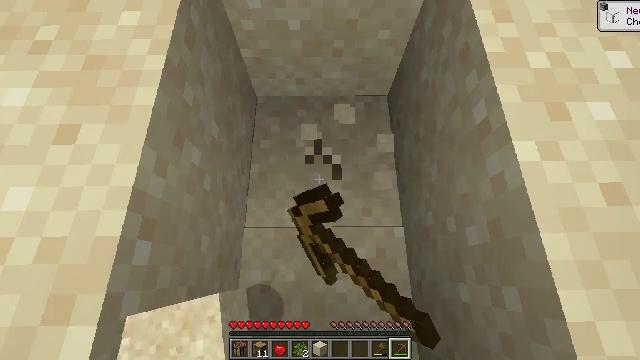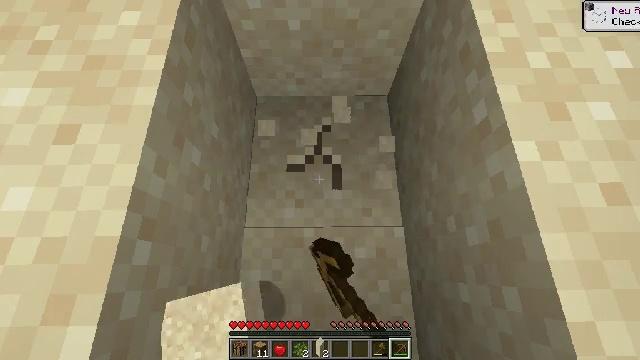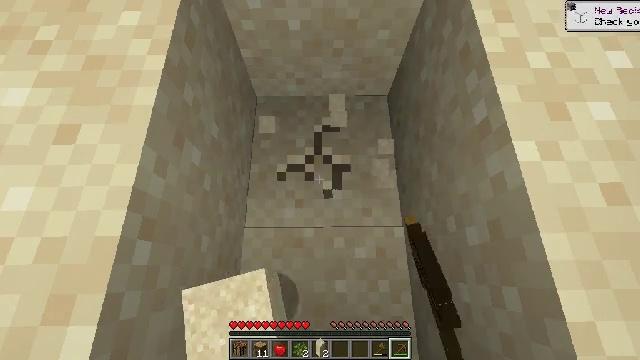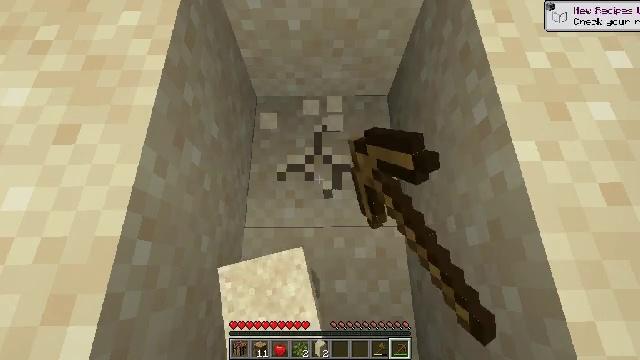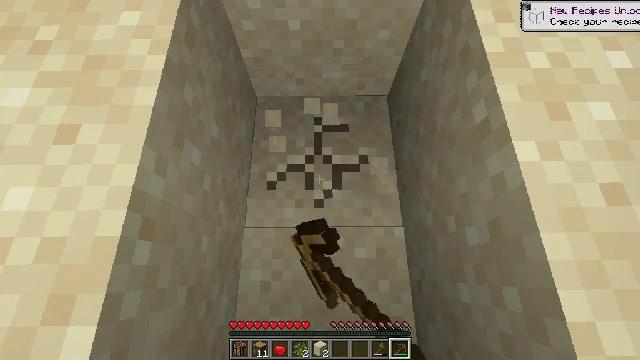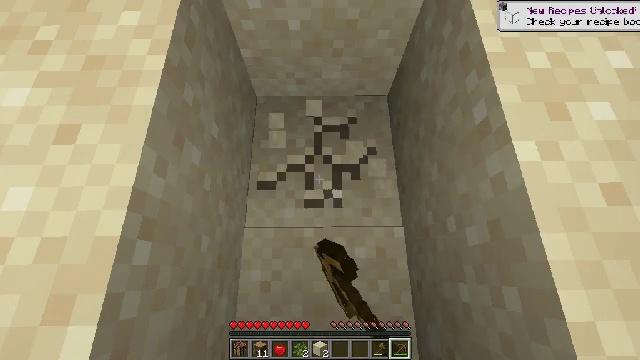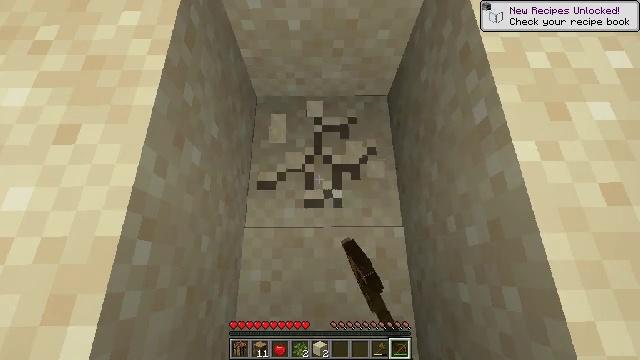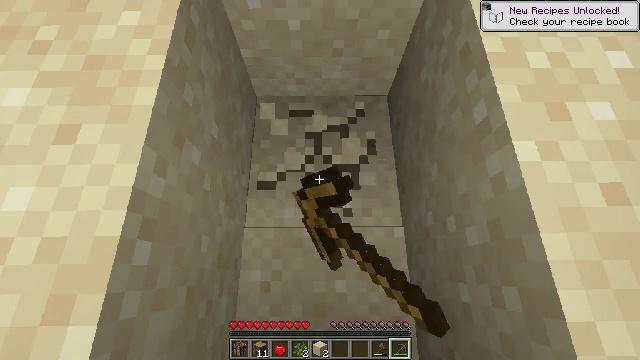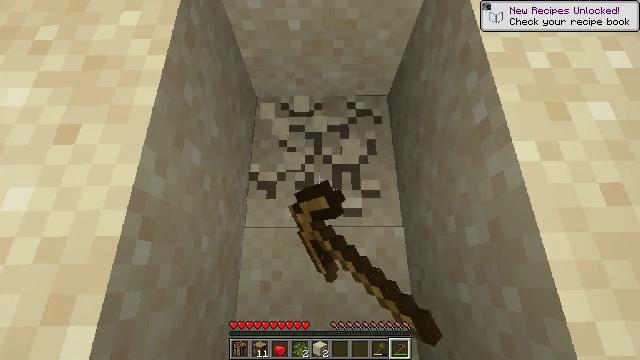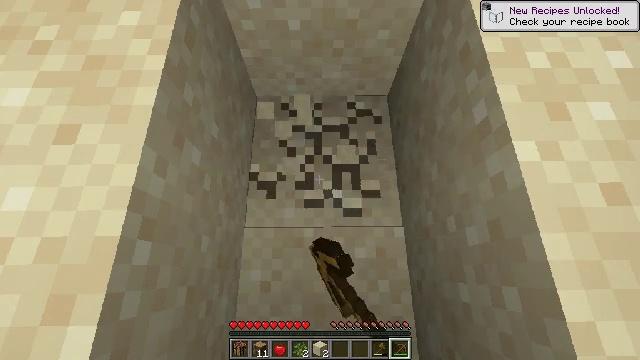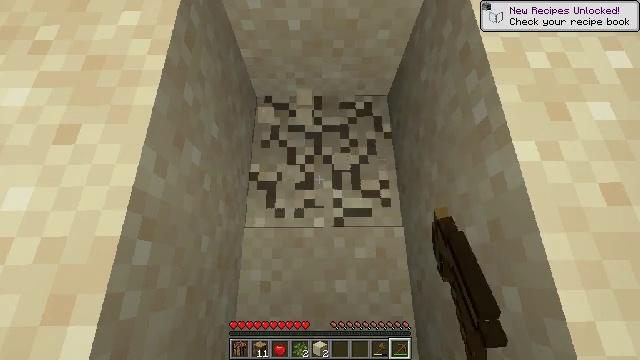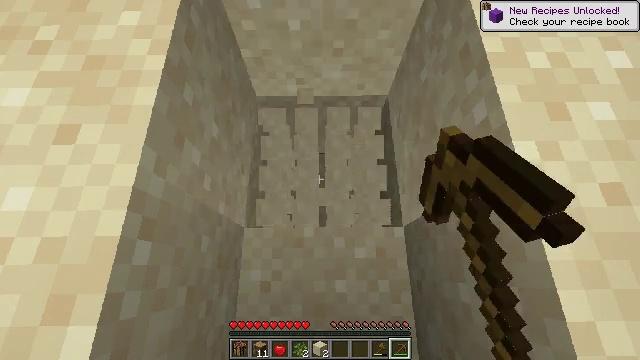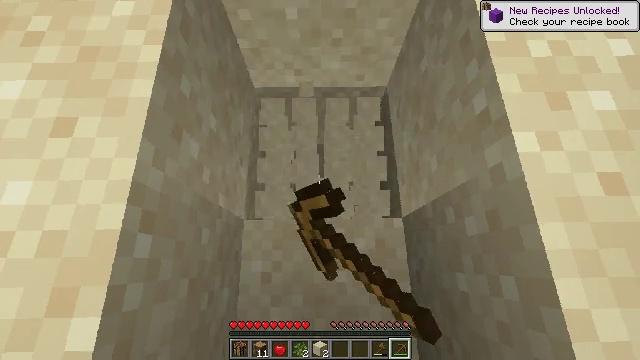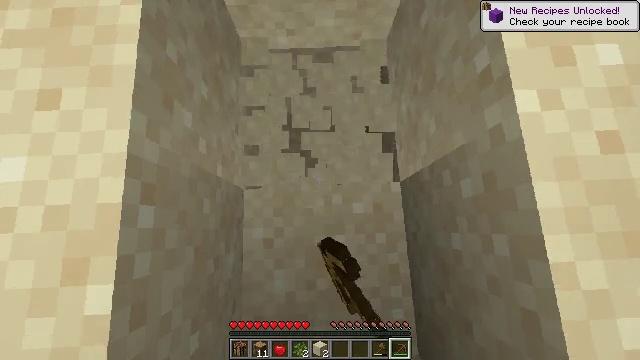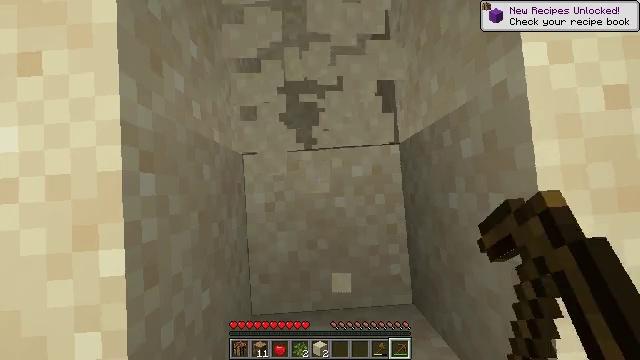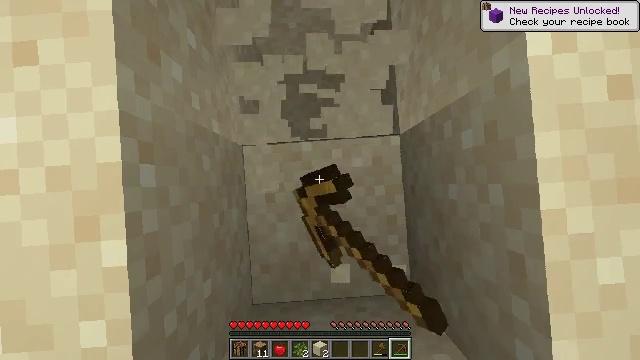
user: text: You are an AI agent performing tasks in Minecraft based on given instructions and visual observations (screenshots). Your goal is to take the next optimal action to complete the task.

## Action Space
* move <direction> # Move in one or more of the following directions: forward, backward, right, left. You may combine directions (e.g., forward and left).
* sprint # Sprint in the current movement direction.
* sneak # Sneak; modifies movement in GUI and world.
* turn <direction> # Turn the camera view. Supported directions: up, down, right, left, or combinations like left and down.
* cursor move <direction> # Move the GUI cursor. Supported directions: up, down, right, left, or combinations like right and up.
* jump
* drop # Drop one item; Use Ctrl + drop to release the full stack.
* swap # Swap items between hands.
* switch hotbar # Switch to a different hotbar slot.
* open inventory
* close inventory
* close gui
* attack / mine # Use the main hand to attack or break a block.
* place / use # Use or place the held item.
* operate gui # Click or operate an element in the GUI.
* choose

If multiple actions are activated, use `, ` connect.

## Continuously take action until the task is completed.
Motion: motion action
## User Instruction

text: Attack the ground to gather sand.
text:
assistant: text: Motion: attack / mine
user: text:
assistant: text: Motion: attack / mine
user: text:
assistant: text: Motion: attack / mine
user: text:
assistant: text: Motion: attack / mine
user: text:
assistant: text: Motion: attack / mine
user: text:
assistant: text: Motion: attack / mine
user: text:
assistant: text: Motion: attack / mine
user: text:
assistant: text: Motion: attack / mine
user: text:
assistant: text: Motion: attack / mine
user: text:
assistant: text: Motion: attack / mine
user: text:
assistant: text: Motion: attack / mine
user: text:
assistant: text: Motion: turn down, attack / mine
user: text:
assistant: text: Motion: turn right and down, attack / mine
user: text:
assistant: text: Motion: turn right and down, attack / mine
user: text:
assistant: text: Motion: turn down, attack / mine
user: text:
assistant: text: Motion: attack / mine
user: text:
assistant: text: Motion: attack / mine
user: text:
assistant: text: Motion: attack / mine
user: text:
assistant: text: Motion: attack / mine
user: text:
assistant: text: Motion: attack / mine
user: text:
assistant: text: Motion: attack / mine
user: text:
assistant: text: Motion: attack / mine
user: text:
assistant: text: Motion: attack / mine
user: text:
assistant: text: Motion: attack / mine
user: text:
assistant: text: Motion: attack / mine
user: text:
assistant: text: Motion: attack / mine
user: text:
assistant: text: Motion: attack / mine
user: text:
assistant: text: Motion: attack / mine
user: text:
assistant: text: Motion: attack / mine
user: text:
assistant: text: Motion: attack / mine